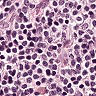
Metastatic tissue present: no